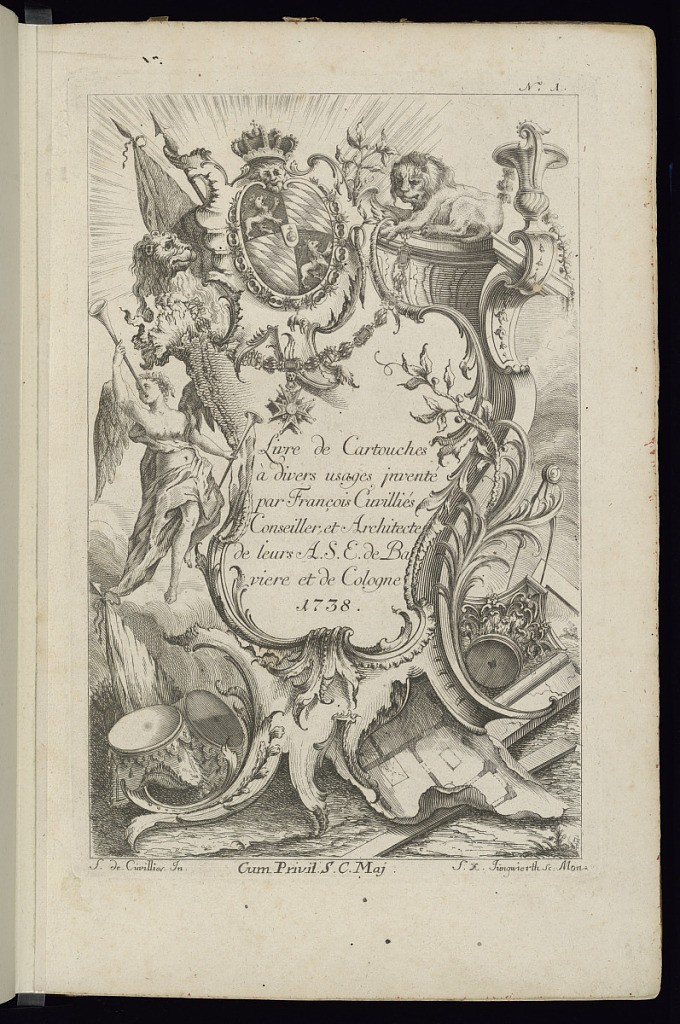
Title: Title Page
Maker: François de Cuvilliés the Elder, Belgian, 1695 - 1768
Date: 1738
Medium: Etching and engraving on white laid paper
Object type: Bound print
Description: Cartouche framed with lions, flags, grapevines, classical figure, shield, architectural plan, medal of honor.